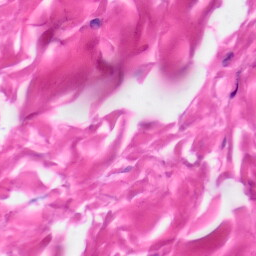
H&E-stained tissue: Skin